Question: I want to have a button with icon at the end of each row.
Like here:

I tried this
'''
procedure TMyFrame.sgrd1DrawCell(Sender: TObject; ACol,
ARow: Integer; Rect: TRect; State: TGridDrawState);
var
canvas: TCanvas;
sgrd: TStringGrid;
point: TPoint;
btn: TSpeedButton;
begin
sgrd := TStringGrid(Sender);
canvas := sgrd.Canvas;
canvas.FillRect(Rect);
if (ACol = 1) then
begin
point := Self.ScreenToClient(ClientToScreen(Rect.TopLeft));
btn := TSpeedButton.Create(sgrd);
btn.Parent := sgrd;
btn.OnClick := SpeedButton1Click;
btn.Tag := ARow;
btn.enabled:=true;
btn.visible:= true;
btn.Top := point.Y;
btn.Left := point.X;
btn.Width := 20;
btn.Height := 24;
end;
end;
'''
but the button doesn't look like "alive" although click event works. No click, hover animation, focus, etc.
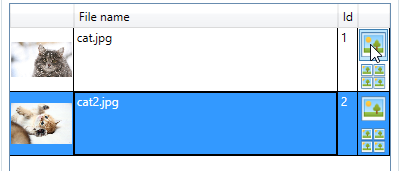
Answer: The problem is that you are continuously creating a new speedbutton every time the cell needs refreshing. You must create the buttons in the Create event.
'''
procedure TForm1.FormCreate(Sender: TObject);
var
canvas: TCanvas;
point: TPoint;
btn: TSpeedButton;
row : integer;
rect: TRect;
begin
for row:=0 to stringGrid1.RowCount-1 do
begin
rect := stringGrid1.CellRect(1,row);
point := ScreenToClient(ClientToScreen(Rect.TopLeft));
btn := TSpeedButton.Create(StringGrid1);
btn.Parent := StringGrid1;
btn.OnClick := SpeedButton1Click;
btn.Tag := row;
btn.enabled:=true;
btn.visible:= true;
btn.Top := point.Y;
btn.Left := point.X;
btn.Width := 20;
btn.Height := 24;
end;
'''